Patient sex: M
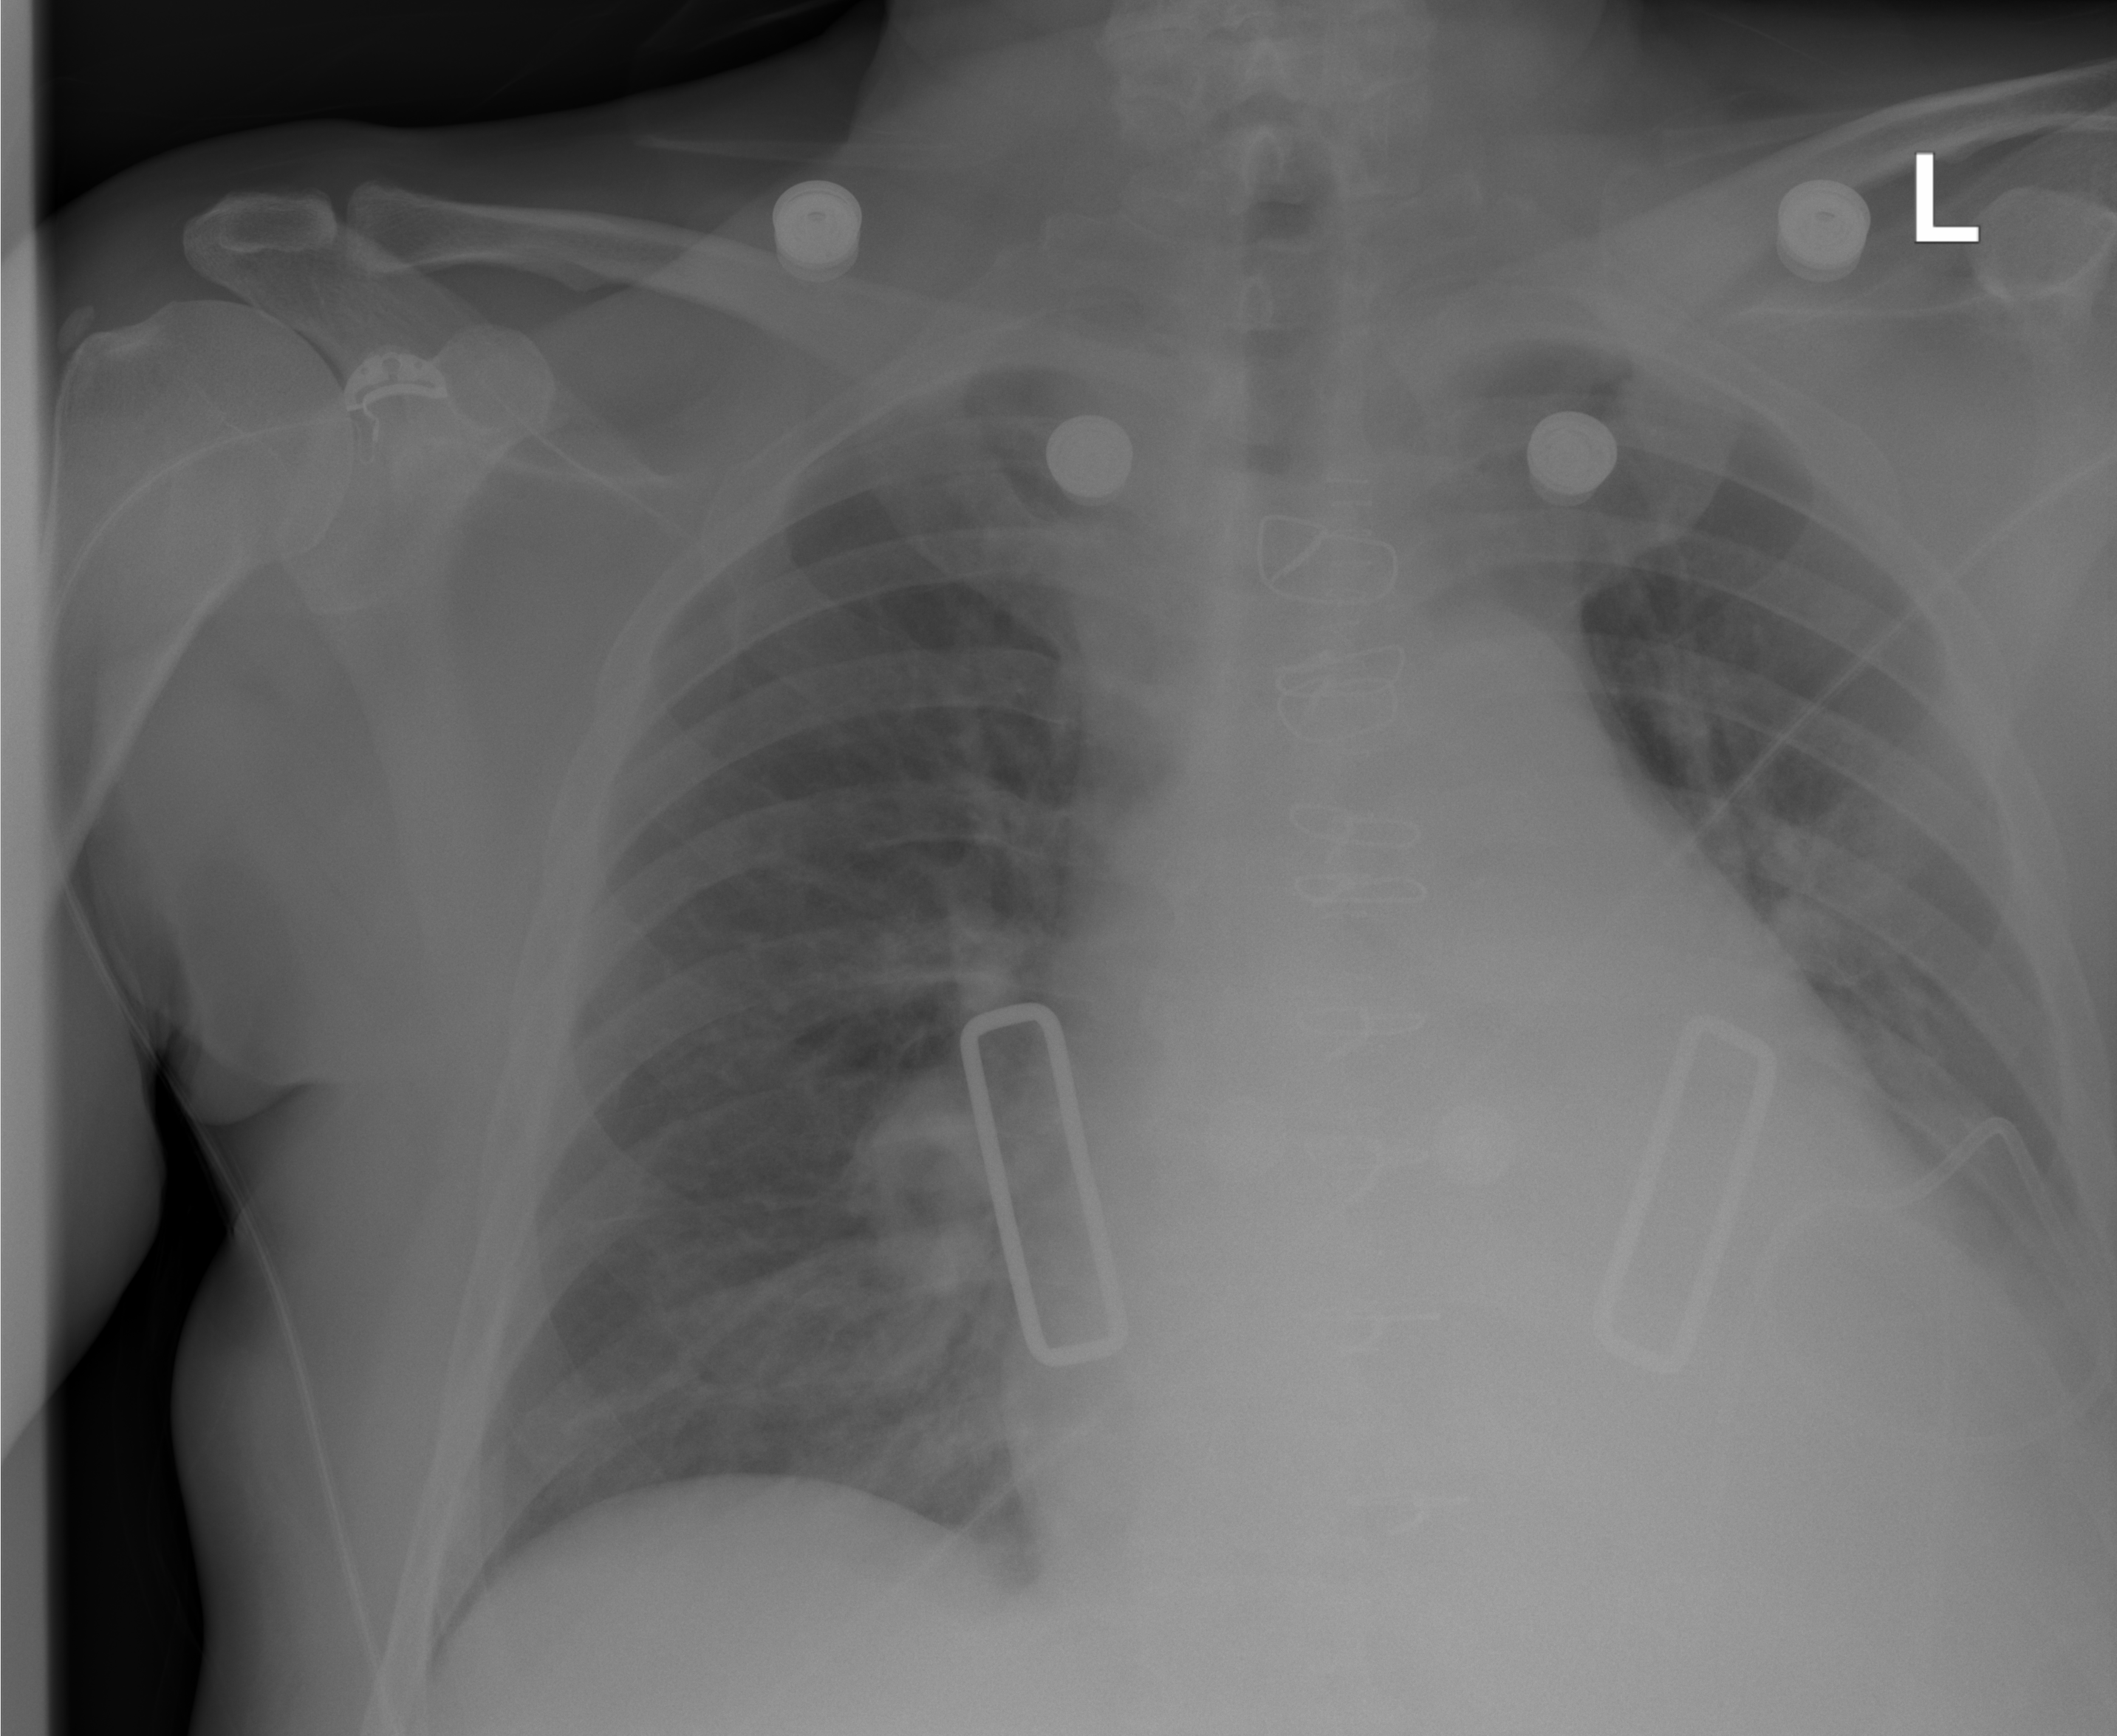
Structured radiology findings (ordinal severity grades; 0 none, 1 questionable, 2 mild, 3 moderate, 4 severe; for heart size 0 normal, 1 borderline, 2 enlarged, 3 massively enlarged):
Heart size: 2
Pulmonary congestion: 2
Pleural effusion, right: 0
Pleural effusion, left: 2
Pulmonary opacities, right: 0
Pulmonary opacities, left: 0
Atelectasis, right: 0
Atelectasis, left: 2